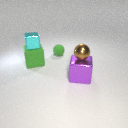
small brown metal sphere above large purple metal cube